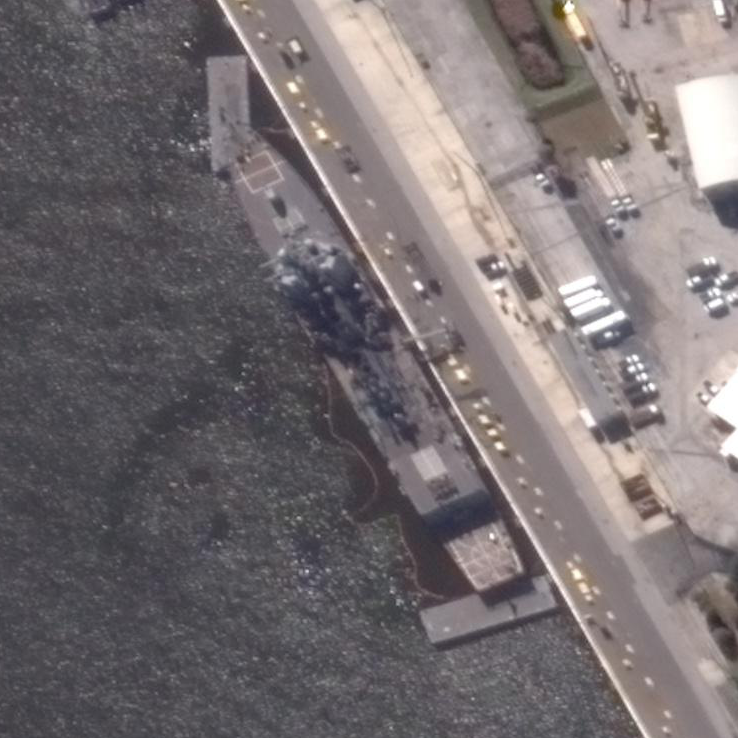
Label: destroyer